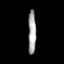
Tissue: prostate
Cell type: T cells
Senescence score: 0.2789
Nuclear area (px): 343
Mean DAPI intensity: 160.854